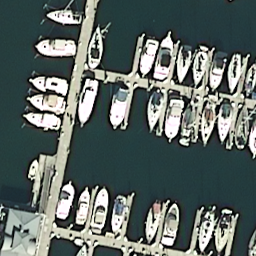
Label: harbor